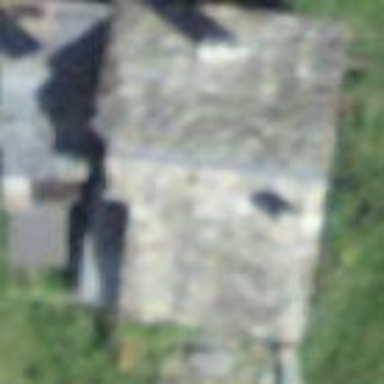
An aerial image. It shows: Hut.